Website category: book
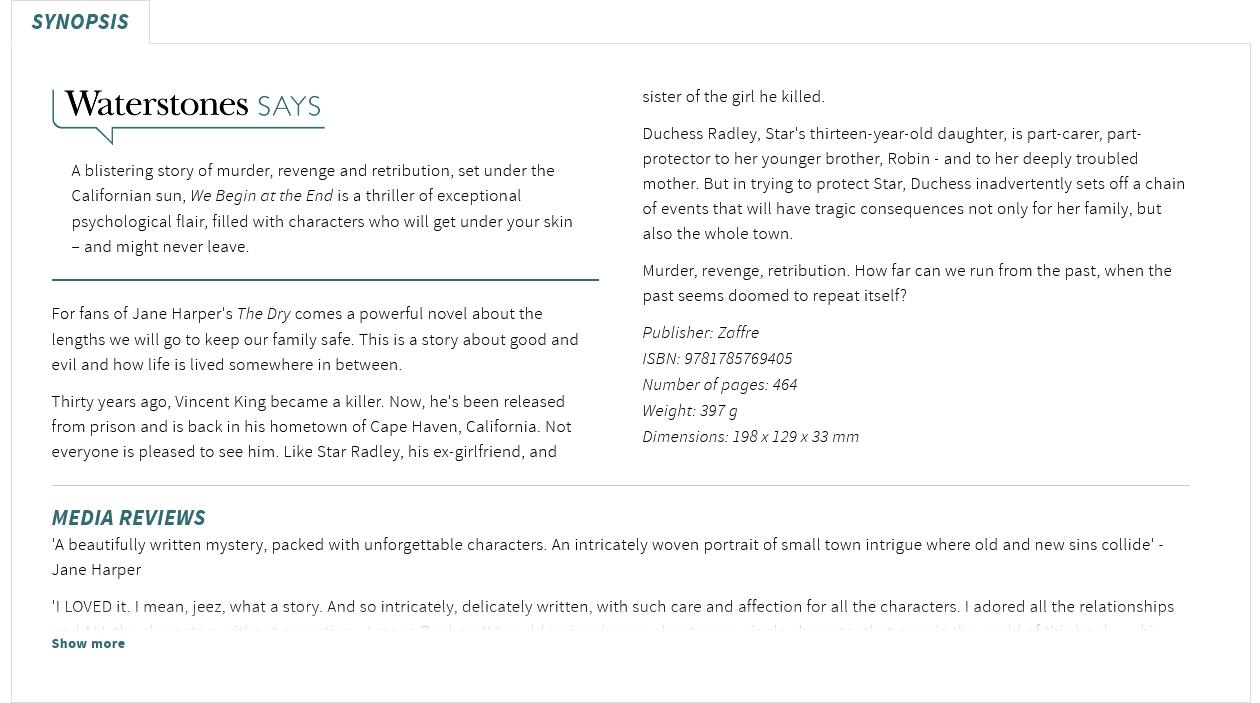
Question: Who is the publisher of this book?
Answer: Zaffre

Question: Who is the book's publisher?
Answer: Zaffre

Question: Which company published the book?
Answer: Zaffre

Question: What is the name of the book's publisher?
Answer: Zaffre

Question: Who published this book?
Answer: Zaffre

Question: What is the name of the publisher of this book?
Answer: Zaffre

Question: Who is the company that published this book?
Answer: Zaffre

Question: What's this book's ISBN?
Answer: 9781785769405

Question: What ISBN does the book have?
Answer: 9781785769405

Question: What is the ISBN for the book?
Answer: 9781785769405

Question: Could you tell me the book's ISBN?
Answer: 9781785769405

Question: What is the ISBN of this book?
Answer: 9781785769405

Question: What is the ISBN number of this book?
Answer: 9781785769405

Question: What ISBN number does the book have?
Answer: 9781785769405

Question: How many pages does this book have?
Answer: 464

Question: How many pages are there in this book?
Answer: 464

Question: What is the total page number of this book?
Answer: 464

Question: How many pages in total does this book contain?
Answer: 464

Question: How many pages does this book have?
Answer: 464

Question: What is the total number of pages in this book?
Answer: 464

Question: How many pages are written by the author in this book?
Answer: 464

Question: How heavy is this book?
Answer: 397 g

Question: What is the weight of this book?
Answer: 397 g

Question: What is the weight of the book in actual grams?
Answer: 397 g

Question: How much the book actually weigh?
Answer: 397 g

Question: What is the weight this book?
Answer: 397 g

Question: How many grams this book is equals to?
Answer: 397 g

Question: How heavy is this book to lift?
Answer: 397 g

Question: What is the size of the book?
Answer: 198 x 129 x 33 mm

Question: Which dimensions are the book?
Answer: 198 x 129 x 33 mm

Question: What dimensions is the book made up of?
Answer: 198 x 129 x 33 mm

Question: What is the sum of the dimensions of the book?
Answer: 198 x 129 x 33 mm

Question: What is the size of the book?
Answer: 198 x 129 x 33 mm

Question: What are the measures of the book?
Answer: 198 x 129 x 33 mm

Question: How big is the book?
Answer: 198 x 129 x 33 mm